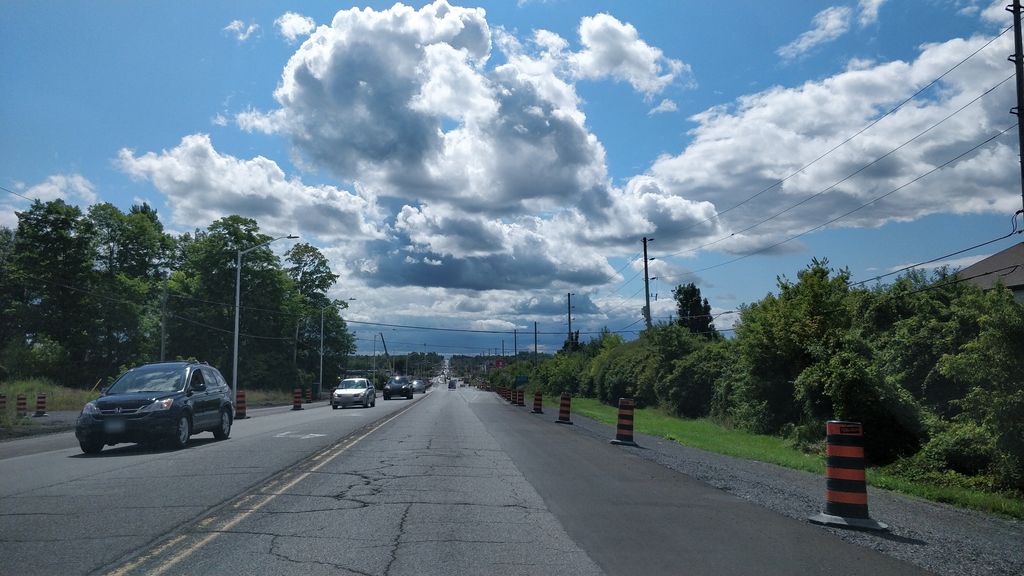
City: ottawa-gatineau